Question: I am developing a forum theme at the moment, and am trying to figure out how to do the last bits, the posts. Example of what I'd like to make:
<URL>
So the key things to keep in mind here is how User Info and Post Content have different colors, as well as the Post Description in the grid is in the same column as the Post Content.
Using a simple div setup doesn't work, as I need the User Info height to control the height of Post Content and vice versa. Having a wrapper element with the background color of User Info would work, but only if the Post Content is taller than User Info.
I am really just looking for brainstorming here. What would be the best way to go about doing this?
---
I created a draft of what the final result should look like here:

It should be fine with the code you have provided altered slightly, but I have some questions.
1) You commented the description has a set height? Does it need to? Worst case scenario I just adjust this height in media queries.
2) I probably need to have some columns within Post description too. As you see in my draft there's a left container with the timestamp (let's call that desc-meta) of the post, and to the right there's a permalink with ID (let's call that desc-ID). There's also a set of post options (Edit, report etc.) between the two (let's call that desc-edit), but aligned to the right side of the description. From my brief understanding of flex I can't figure out how to always keep the desc-meta and desc-ID on the same row, while desc-meta can be moved down if needed on smaller screens.
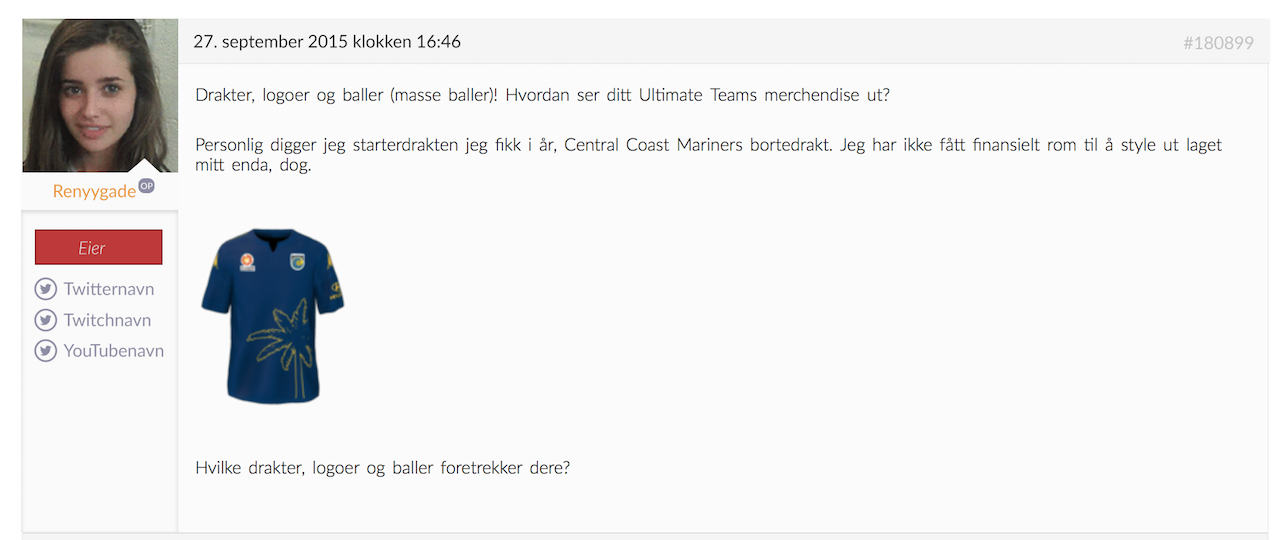
Answer: This layout can be achieved with CSS <URL>.
For both columns to have equal height we can use the <URL> property, which controls space distribution among flex items on the .
The default value is 'stretch', which enables items to extend the full length of the container.
'''
.container-outer { align-items: stretch; }
'''
We can also use the 'flex-grow' property to control how free space is distributed among flex items in the .
'''
.post-content { flex-grow: 1; }
'''
The code below renders this (with borders only for demo purposes):
<URL>
'''
.container-outer {
display: flex;
align-items: stretch; /* tells boxes to stretch vertically (default value) */
width: 75%;
min-height: 250px;
border: 5px solid mistyrose;
}
.user-info {
display: flex; /* nested flexbox, to enable flex properties */
flex-direction: column;
justify-content: center;
align-items: center;
width: 25%;
border: 3px solid red;
font-family: verdana;
font-weight: bold;
font-size: 2em;
color: red;
box-sizing: border-box;
overflow: auto;
}
.container-inner {
display: flex; /* nested flexbox */
flex-direction: column;
width: 100%;
border: 3px dashed black;
overflow: auto;
}
.post-description {
display: flex; /* nested flexbox */
justify-content: center;
align-items: center;
height: 50px; /* fixed height */
border: 3px solid green;
font-family: verdana;
font-weight: bold;
font-size: 1.5em;
color: green;
box-sizing: border-box;
overflow: auto;
}
.post-content {
display: flex; /* nested flexbox */
justify-content: center;
align-items: center;
flex-grow: 1; /* box takes all available space (stretch, basically) */
border: 3px solid blue;
font-family: verdana;
font-weight: bold;
font-size: 2em;
color: blue;
box-sizing: border-box;
overflow: auto;
}
'''
'''
<article class="container-outer">
<section class="user-info">USER<br>INFO</section>
<div class="container-inner">
<section class="post-description">POST DESCRIPTION</section>
<section class="post-content">POST CONTENT</section>
</div><!-- end .container-inner -->
</article><!-- end .container-outer -->
'''
## jsFiddle
Regardless of how much or how little content is placed in USER INFO or POST CONTENT, both columns will remain equal height.
The container is given a minimum height ('min-height: 250px;') to ensure it doesn't get too small if there is no content in either box.
'flex-grow' is only applied to POST CONTENT because USER INFO already expands full height by inheriting height from the container, and POST DESCRIPTION has a fixed height, so it won't expand.
---
<URL>